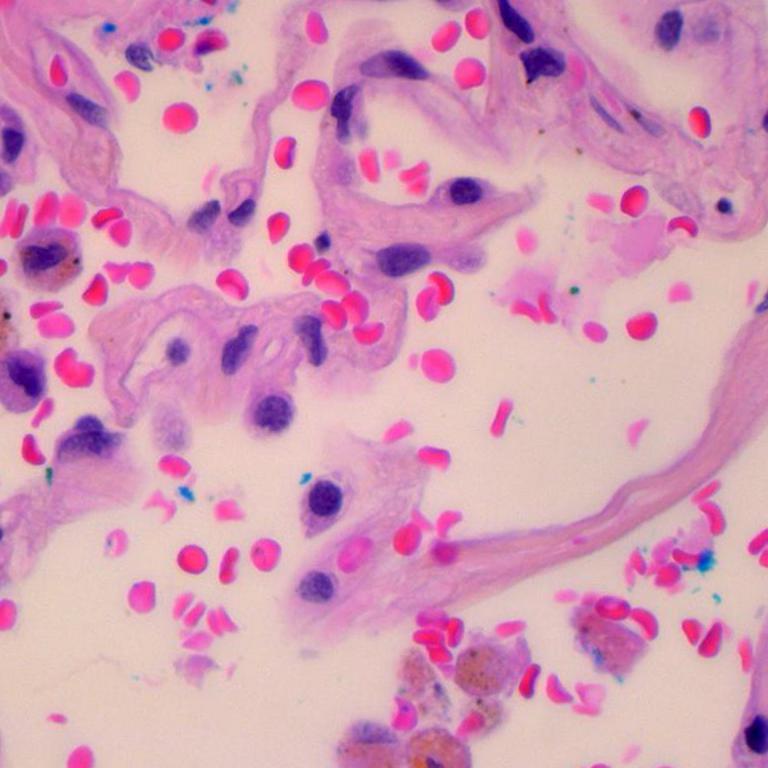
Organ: lung
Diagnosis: benign